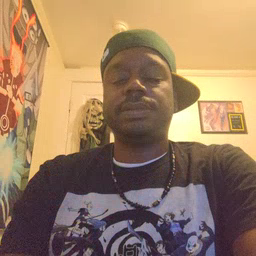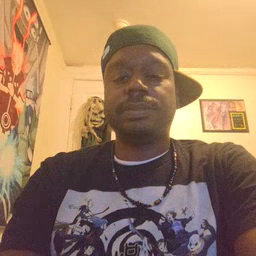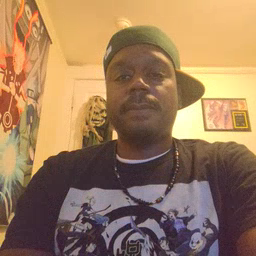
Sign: orange